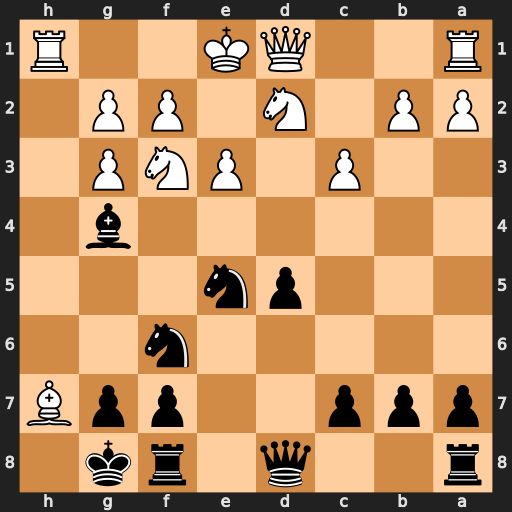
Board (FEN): r2q1rk1/ppp2ppB/5n2/3pn3/6b1/2P1PNP1/PP1N1PP1/R2QK2R
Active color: b
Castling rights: KQ
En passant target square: -
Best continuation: Nxh7 Qc2 Ng6